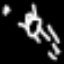
Label: frog